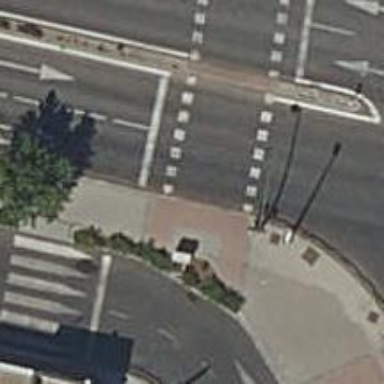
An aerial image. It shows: Road crossing with traffic signals.